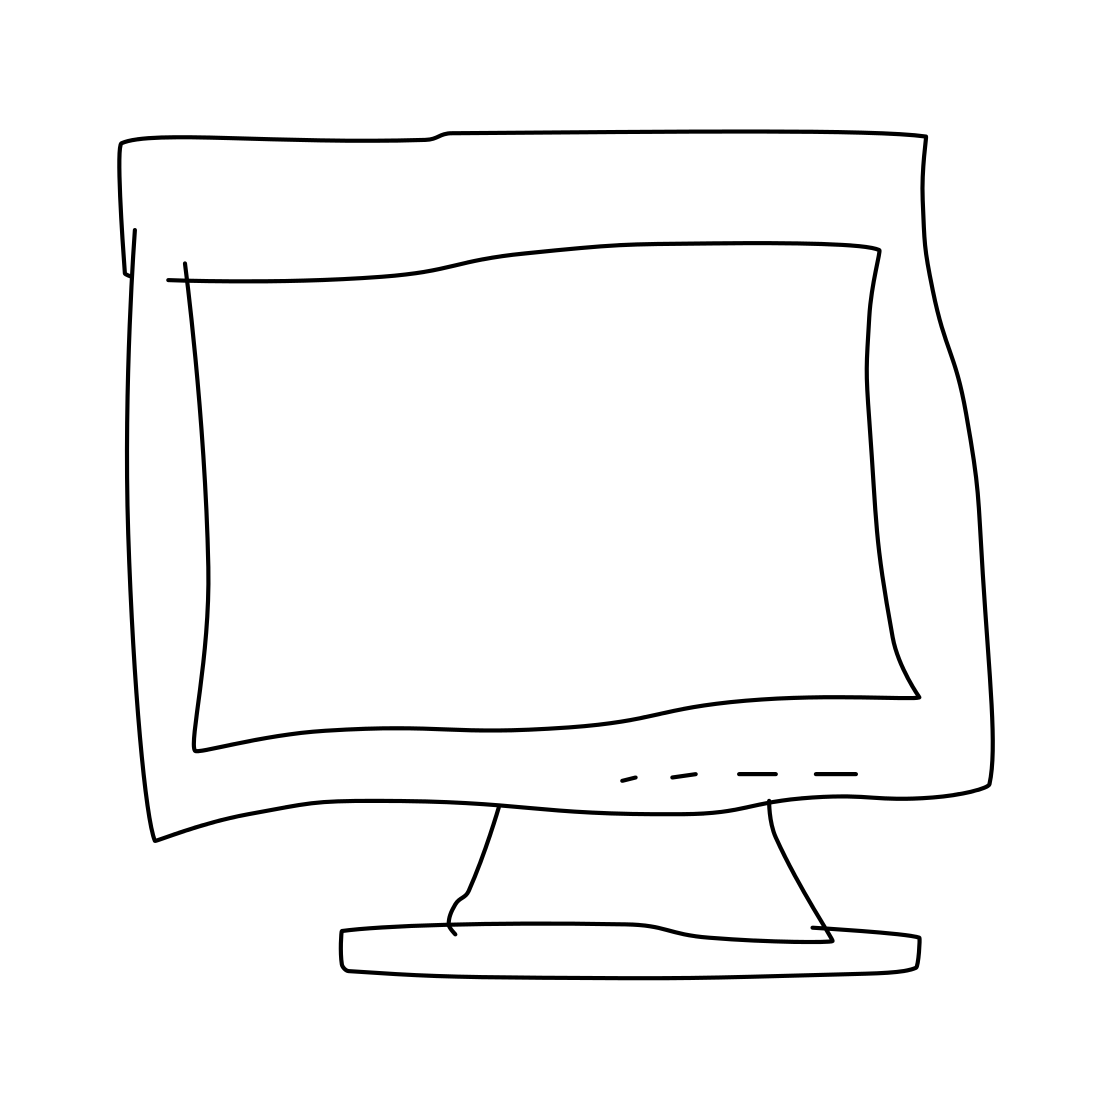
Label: computer monitor